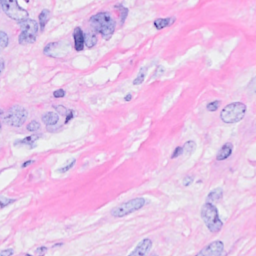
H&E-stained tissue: Breast